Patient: sex M, age 94
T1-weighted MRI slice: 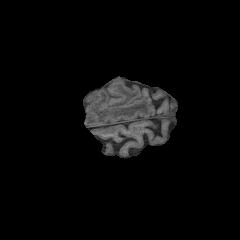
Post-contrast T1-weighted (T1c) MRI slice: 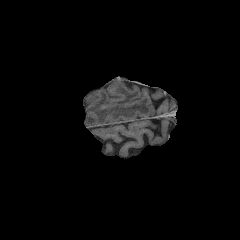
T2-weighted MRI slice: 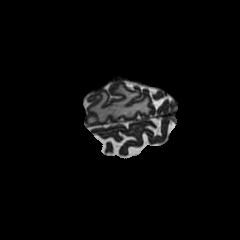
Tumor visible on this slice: yes
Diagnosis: Glioblastoma, IDH-wildtype
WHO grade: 4